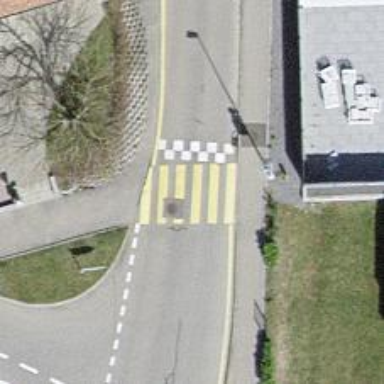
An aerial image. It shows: Marked zebra crossing on the road.